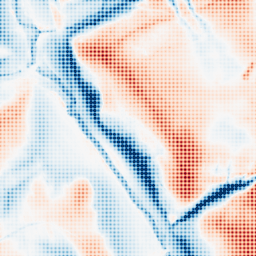
Category: classical
Decomposition family: gaussian_anisotropic
Decomposition parameters: sigma_x: 20
sigma_y: 10
Upsampling method: sinc_blackman
Upsampling parameters: scale: 8
kernel_size: 8
Upsampling scale: 8